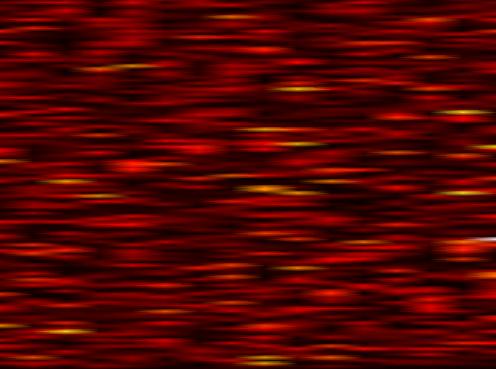
Label: UFMC